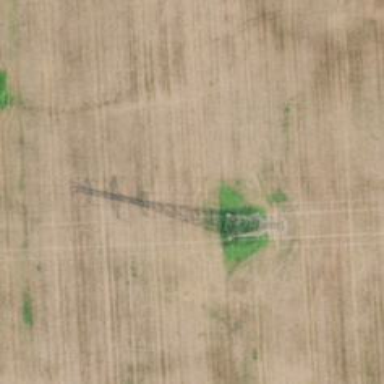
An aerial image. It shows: Lattice structure tower.